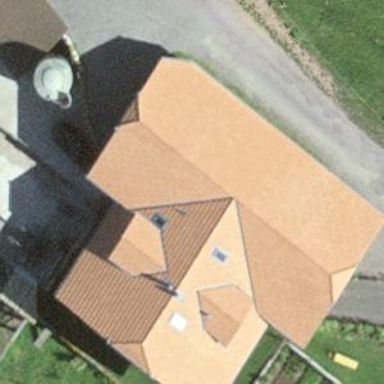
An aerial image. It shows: Farm building.